Question: The above shows the error I am getting when I build main.cpp from Microsoft Visual Studio
main.cpp file
'''
#include <iostream>
#include "catalan.h"
using namespace std;
int main()
{
int selection;
int number;
}
return 0;
}
'''
This is the catalan.h file :
'''
#include "implementation.cpp"
int catalan(int n);
int fibonacci(int x);
void menu();
'''
This is the implementation.cpp file
'''
int catalan(int n)
{
if (n <= 1)
return 1;
int result = 0;
return result;
}
int fibonacci(int x)
{
return 0;
}
void menu()
{
std::cout << "1. Do Catalan numbers" << std::endl;
}
'''
I have removed some code from it for ease in readability. This same program is compiling
and running fine with g++ But when I put it on Microsoft Visual Studio it doesnt compile.
What could be the reason for it and how do it correct it ?
The image of error screenshot can be seen at -

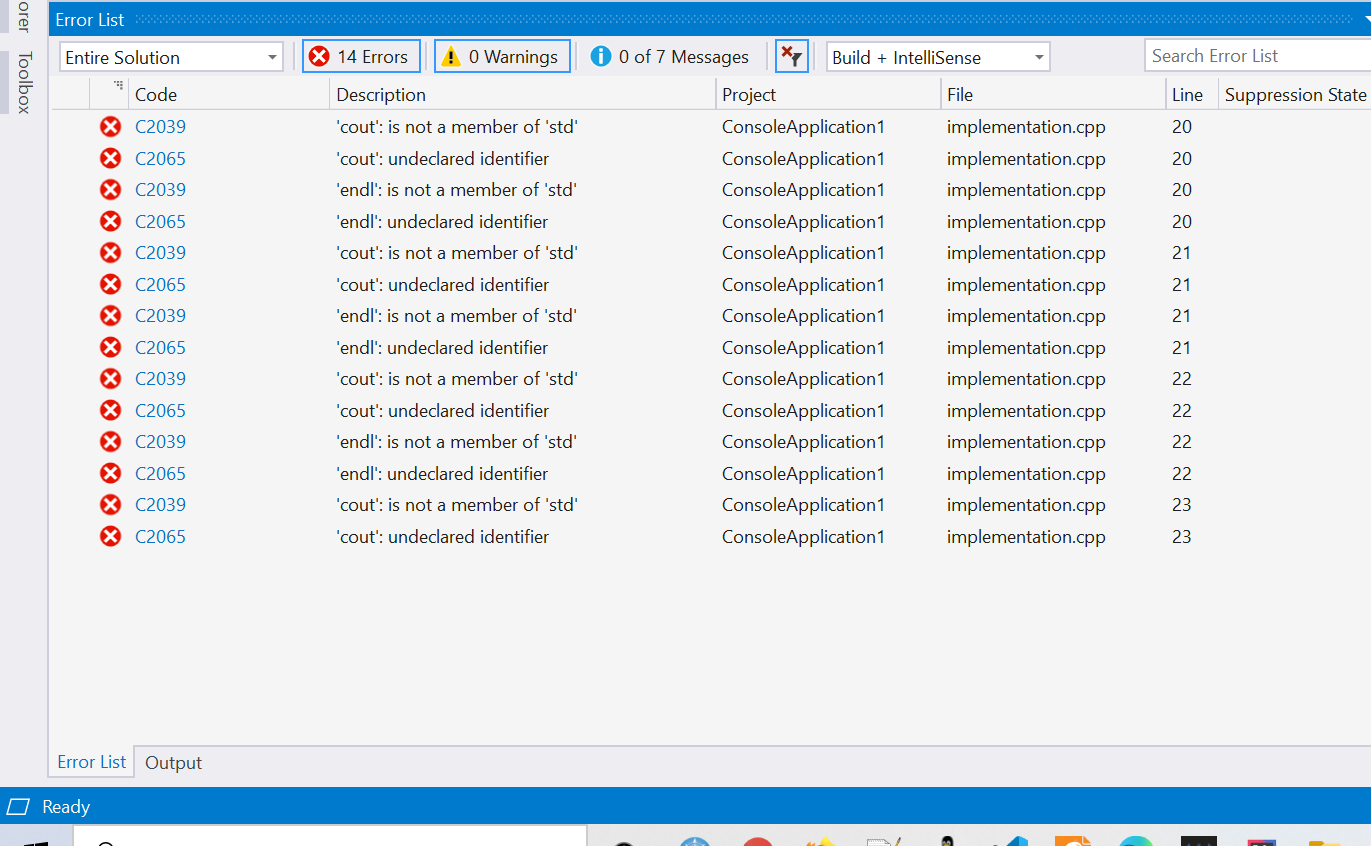
Answer: Don't include '.cpp' files like you do in '#include "implementation.cpp"'. Include header files and compile '.cpp' files.
When you've removed '#include "implementation.cpp' you may be required to add missing '#include's to the '.cpp' file if it currently relies on that you've done '#include <iostream>' for example.
### Compiling:
In 'g++', it would mean compiling this this:
'''
g++ main.cpp implementation.cpp -o program_name
'''
In Visual Studio it would mean adding the missing '.cpp' file to the project. It should be either 'main.cpp' or 'implementation.cpp'.